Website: lowes
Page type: address-validator
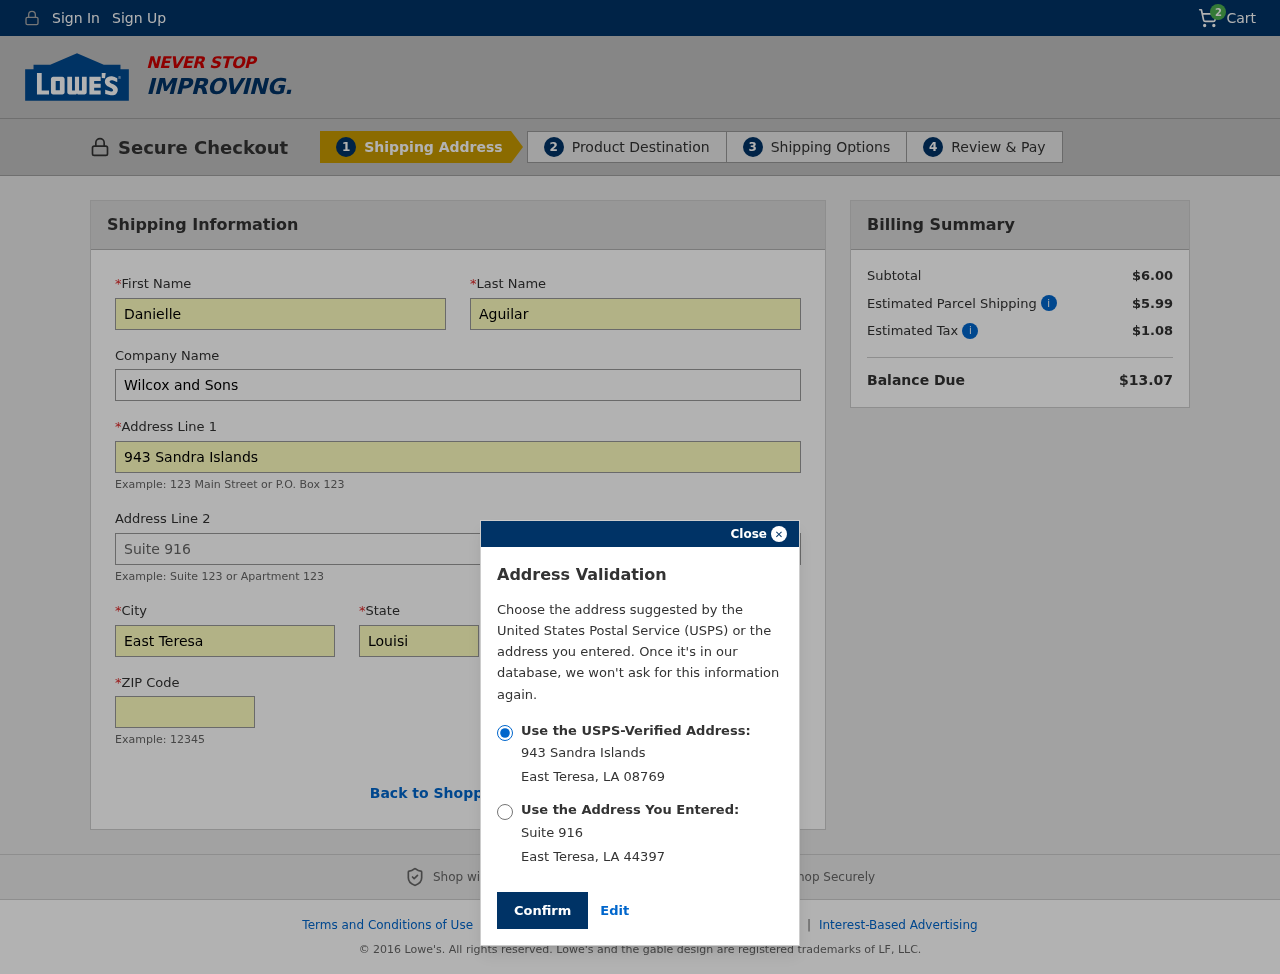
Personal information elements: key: PII_CITY
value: East Teresa
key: PII_COMPANY
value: Wilcox and Sons
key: PII_FIRSTNAME
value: Danielle
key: PII_LASTNAME
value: Aguilar
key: PII_POSTCODE
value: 08769
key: PII_POSTCODE2
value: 44397
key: PII_STATE
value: Louisiana
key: PII_STATE_ABBR
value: LA
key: PII_STREET
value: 943 Sandra Islands
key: PII_STREET2
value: Suite 916
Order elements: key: ORDER_NUM_ITEMS
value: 2
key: ORDER_SUBTOTAL
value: $6.00
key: ORDER_SHIPPING_COST
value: $5.99
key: ORDER_TAX
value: $1.08
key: ORDER_TOTAL
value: $13.07